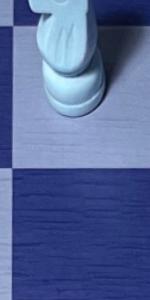
Label: Empty